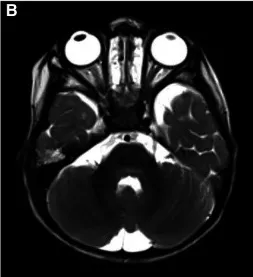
Follow-up axial T2-weighted MR images of the brain (A-C) show cavitary changes in the cerebral peduncles (white arrowheads) with new areas of hyperintensity in the thalami, globi pallidi and dorsal pons.
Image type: radiology (mri)